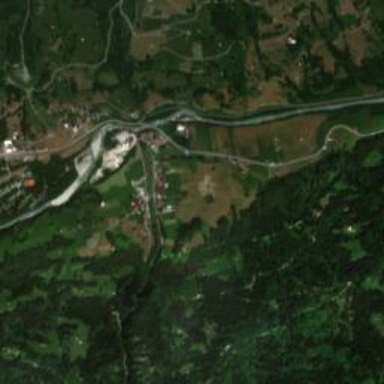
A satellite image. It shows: Small settlement known as hamlet.